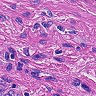
Metastatic tissue present: no